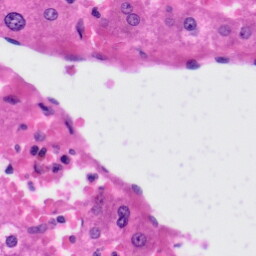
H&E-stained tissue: Liver